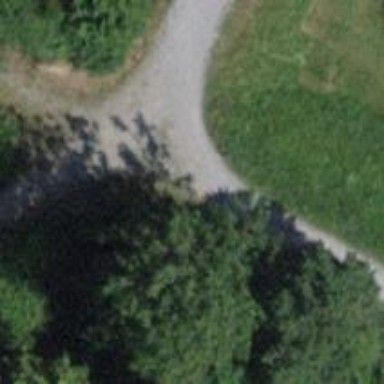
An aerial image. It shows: Gravel path.